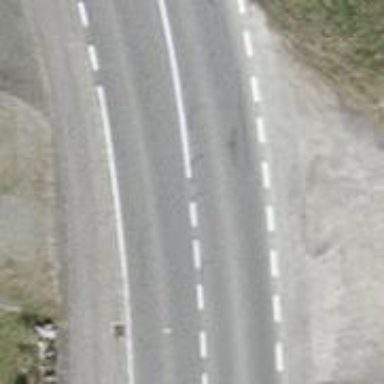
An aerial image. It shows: Cycleway.